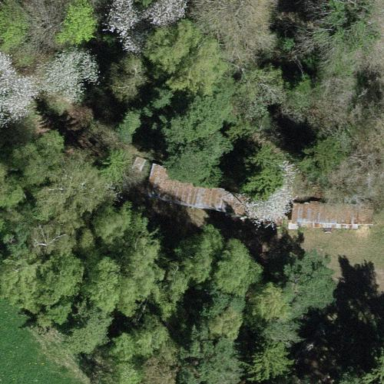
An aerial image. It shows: Mixed leaf woodland.